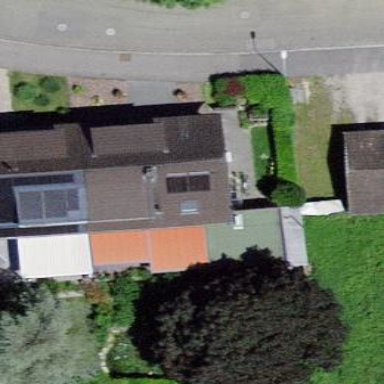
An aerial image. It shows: Semi-detached house with gabled roof.